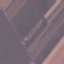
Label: AnnualCrop